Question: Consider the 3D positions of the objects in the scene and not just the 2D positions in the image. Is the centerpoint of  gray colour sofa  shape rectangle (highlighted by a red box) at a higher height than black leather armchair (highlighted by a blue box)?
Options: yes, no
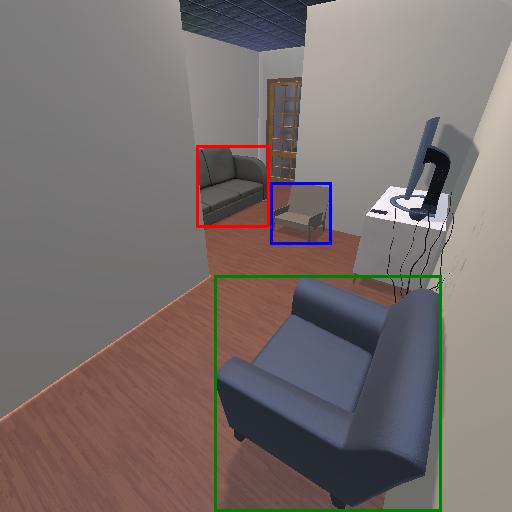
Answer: yes